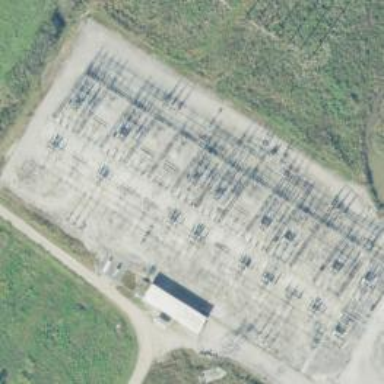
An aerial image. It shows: Switch for power supply.